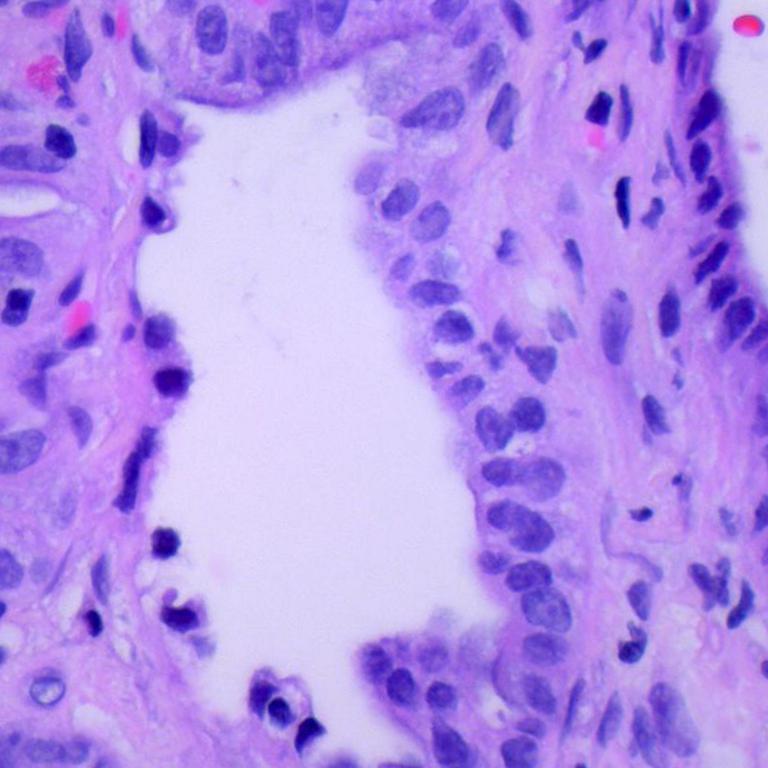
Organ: lung
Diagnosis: adenocarcinomas